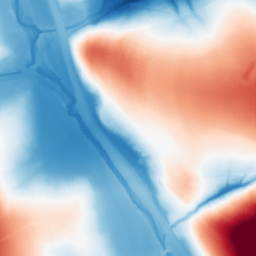
Category: morphological
Decomposition family: morphological
Decomposition parameters: operation: average
size: 100
Upsampling method: fft_zeropad
Upsampling parameters: scale: 2
Upsampling scale: 2